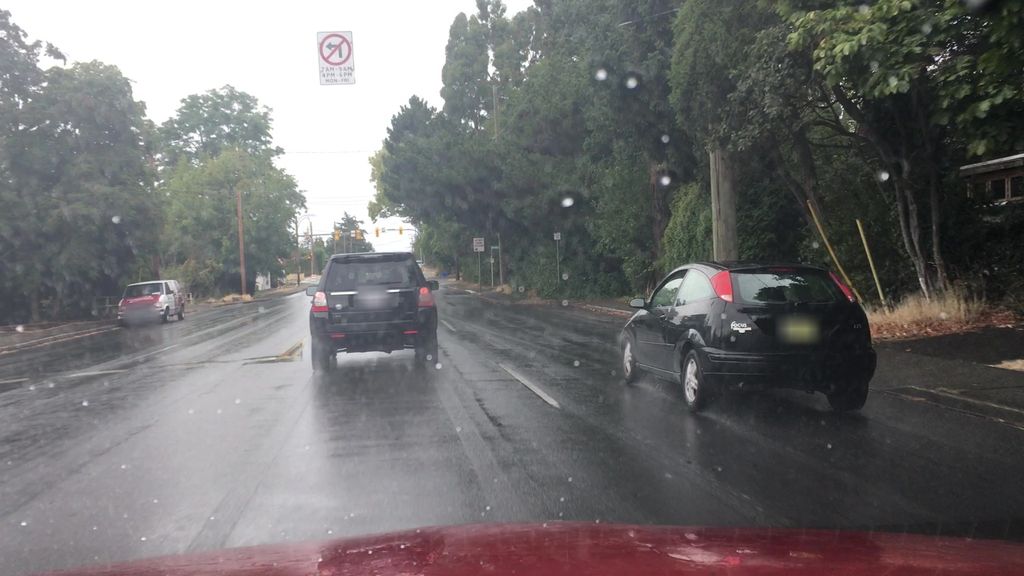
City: victoria